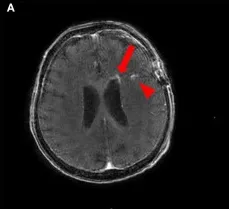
Contrast-enhanced brain MRI recorded 1 month after brain biopsy shows a spotty gadolinium enhancement in the left periventricular white matter (arrow) and post-biopsy scar (arrowhead).
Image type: radiology (mri)